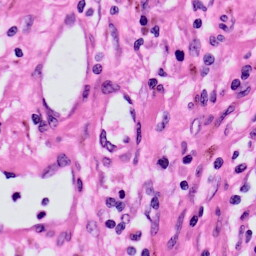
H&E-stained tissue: Skin